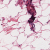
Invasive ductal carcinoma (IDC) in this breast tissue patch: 0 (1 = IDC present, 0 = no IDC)